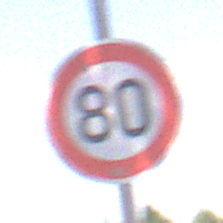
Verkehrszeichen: Geschwindigkeit80
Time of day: Midday
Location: Outdoor (Nature)
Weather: PartlyCloudy
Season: NotSpecified
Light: Natural